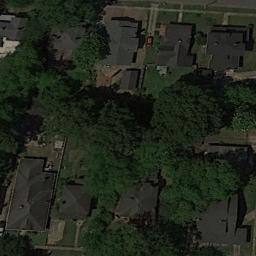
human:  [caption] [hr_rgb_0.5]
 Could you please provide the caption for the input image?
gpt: There are many trees in the middle residential area .

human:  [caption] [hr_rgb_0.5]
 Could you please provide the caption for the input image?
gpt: The medium residential is on the grass next to some trees .

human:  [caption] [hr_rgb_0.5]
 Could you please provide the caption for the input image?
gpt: The medium residential area has some neatly arranged houses and some trees are among these houses .

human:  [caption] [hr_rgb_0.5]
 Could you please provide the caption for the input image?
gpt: The houses in the mid-sized residential area are all white .

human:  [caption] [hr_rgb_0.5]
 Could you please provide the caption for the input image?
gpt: There are some black buildings and green trees on the medium residential area .